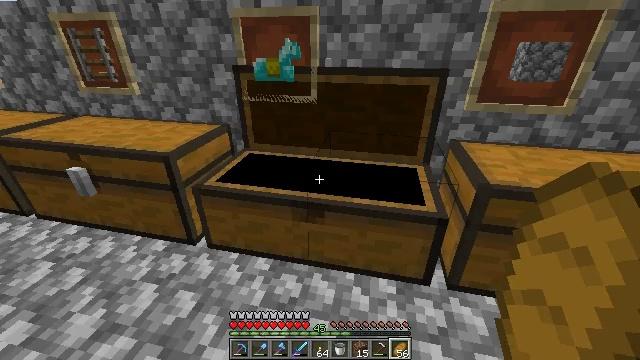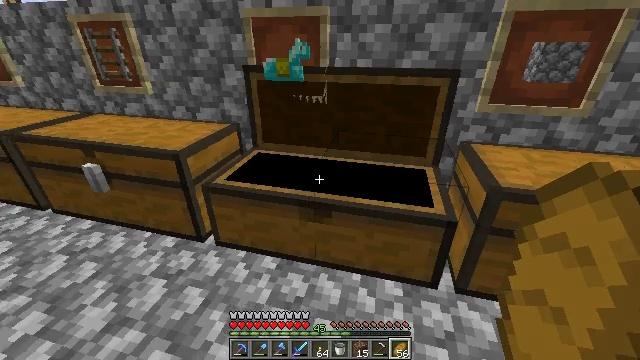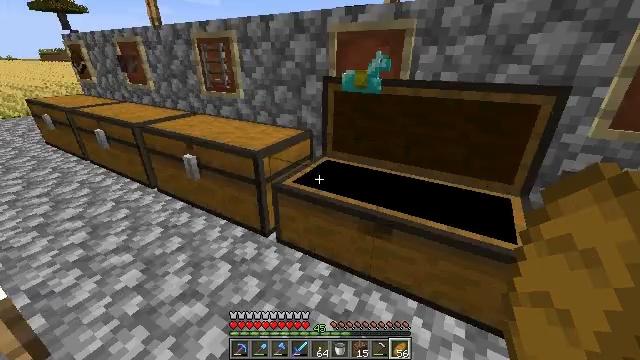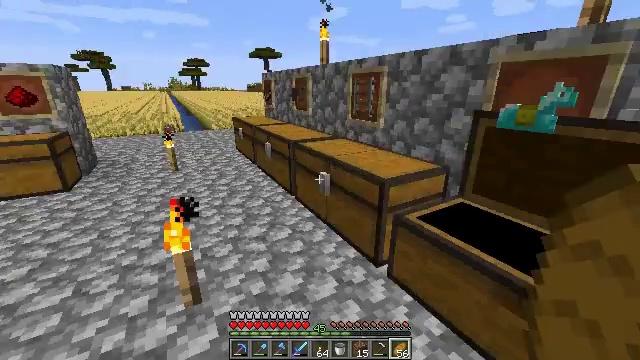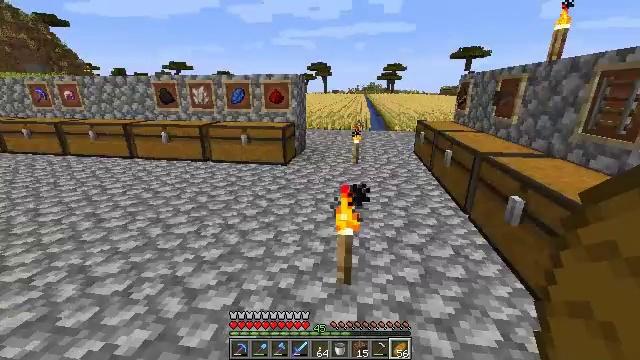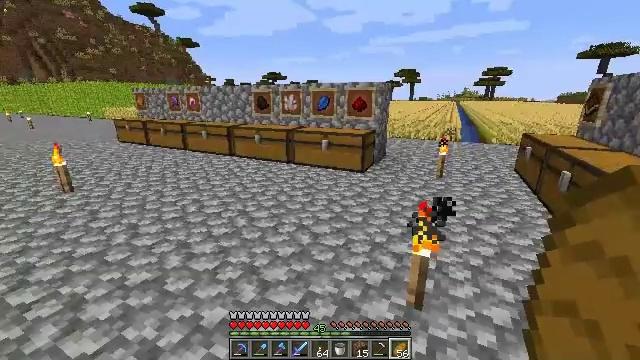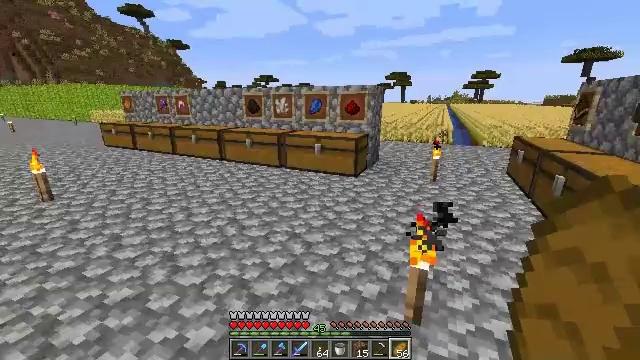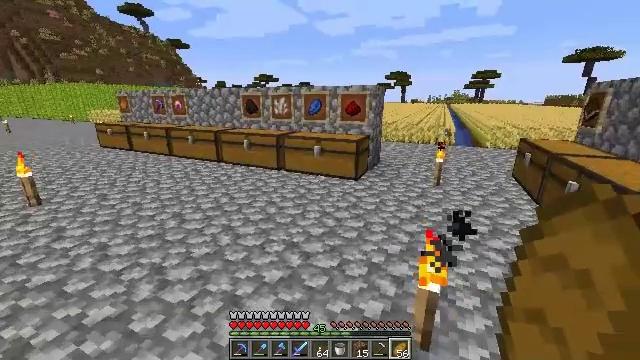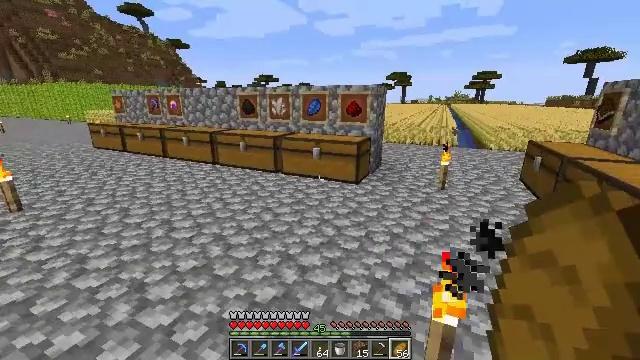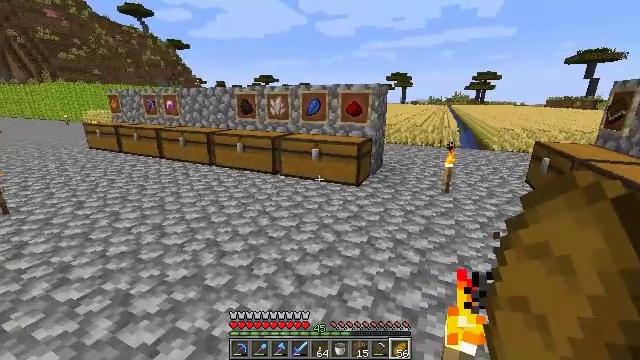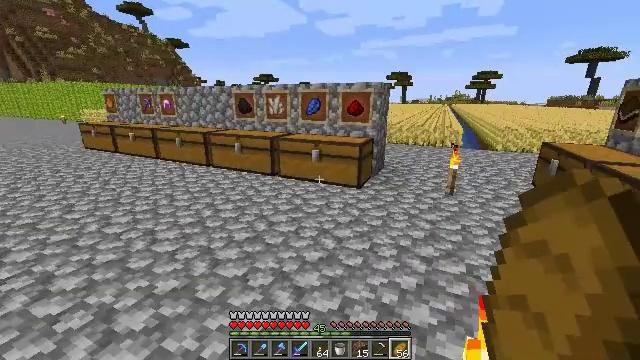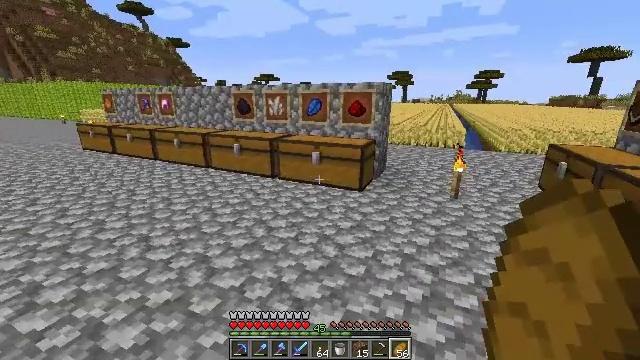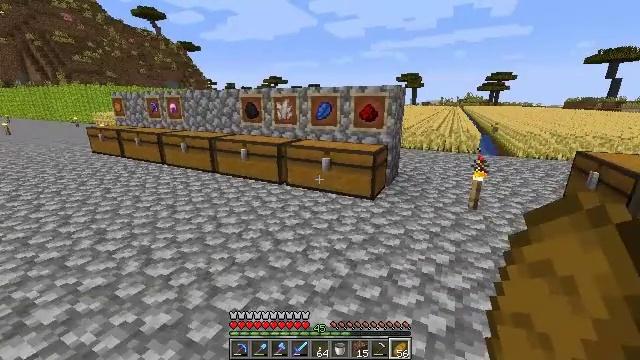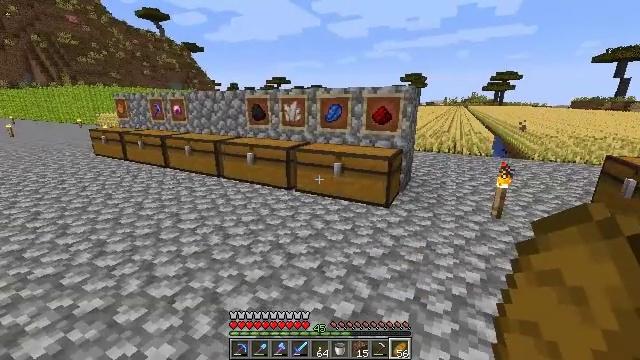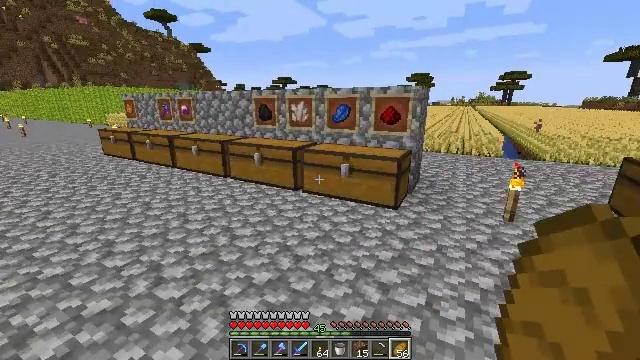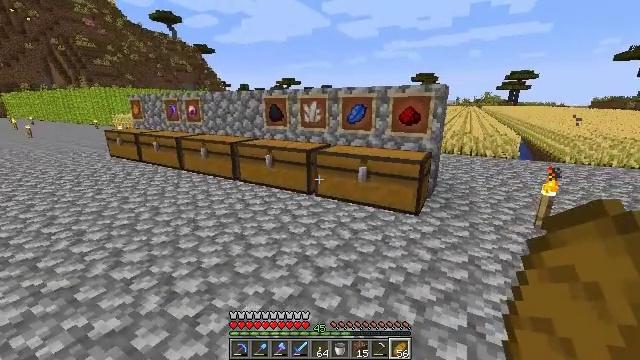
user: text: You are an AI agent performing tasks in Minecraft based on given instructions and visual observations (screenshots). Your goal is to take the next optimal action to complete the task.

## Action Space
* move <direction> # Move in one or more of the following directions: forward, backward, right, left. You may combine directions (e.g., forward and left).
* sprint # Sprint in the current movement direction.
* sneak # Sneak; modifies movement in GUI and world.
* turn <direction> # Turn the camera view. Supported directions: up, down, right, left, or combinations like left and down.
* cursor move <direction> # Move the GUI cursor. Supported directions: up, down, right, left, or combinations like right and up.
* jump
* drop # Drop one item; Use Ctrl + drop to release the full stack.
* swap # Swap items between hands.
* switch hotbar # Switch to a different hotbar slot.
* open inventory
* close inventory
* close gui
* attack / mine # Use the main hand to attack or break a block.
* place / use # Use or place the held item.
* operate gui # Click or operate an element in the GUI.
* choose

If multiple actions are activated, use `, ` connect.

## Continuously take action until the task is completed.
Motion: motion action
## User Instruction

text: Attack the lime bed to recycle it.
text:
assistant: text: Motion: turn left
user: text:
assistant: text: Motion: turn left and up
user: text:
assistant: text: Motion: turn left and up
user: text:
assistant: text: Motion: turn left
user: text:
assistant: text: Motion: move forward, turn left and up
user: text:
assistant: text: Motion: move forward, turn right
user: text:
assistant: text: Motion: move forward
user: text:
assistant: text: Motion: move forward
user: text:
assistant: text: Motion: move forward
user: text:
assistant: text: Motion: move forward
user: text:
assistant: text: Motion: move forward
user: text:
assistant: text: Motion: move forward and move left, turn left
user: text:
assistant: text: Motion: move forward and move left
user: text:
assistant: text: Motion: move forward and move left, turn left
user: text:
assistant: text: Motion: move forward and move left
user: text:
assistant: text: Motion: move forward and move left
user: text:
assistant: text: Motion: move forward and move left
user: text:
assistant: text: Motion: move forward and move left
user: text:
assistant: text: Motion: move forward and move left
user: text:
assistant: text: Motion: move forward and move left
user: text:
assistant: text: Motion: move forward and move left
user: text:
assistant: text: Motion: move forward and move left
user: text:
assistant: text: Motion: move forward and move left
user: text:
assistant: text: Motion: move forward and move left
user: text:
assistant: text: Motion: move forward and move left
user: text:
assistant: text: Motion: move forward and move left
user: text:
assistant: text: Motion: move forward and move left
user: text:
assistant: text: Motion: move forward and move left
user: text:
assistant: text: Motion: move forward and move left
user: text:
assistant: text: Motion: move forward and move left